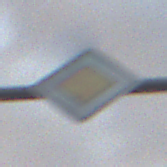
Verkehrszeichen: Vorfahrtsstrasse
Umgebung: Outdoor, Nature
Tageszeit: Night
Wetter: Overcast
Licht: Artificial
Jahreszeit: NotSpecified
Kontrast: LowContrast